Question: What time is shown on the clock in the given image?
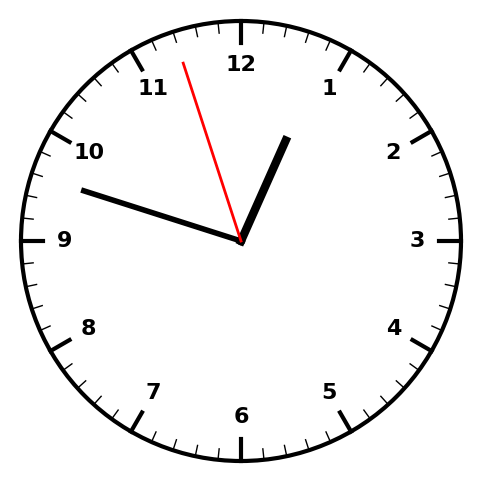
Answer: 12:47:57